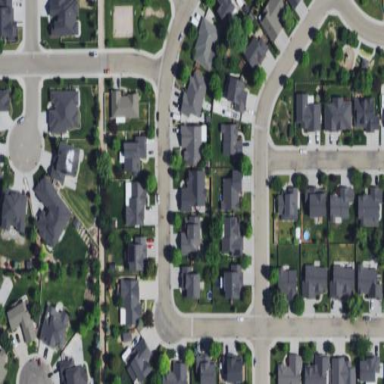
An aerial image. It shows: Sidewalk.